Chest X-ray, AP view. Patient: 23 years old, sex F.
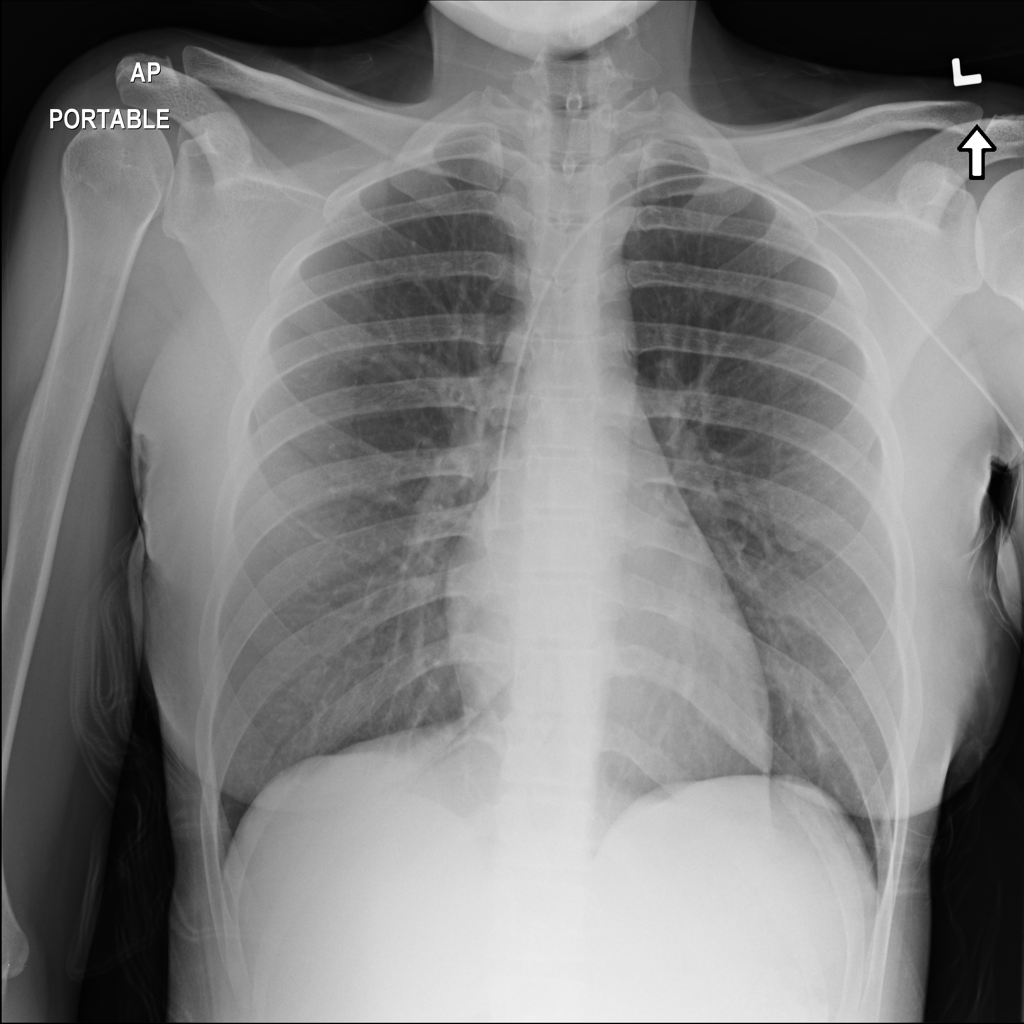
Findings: No Finding